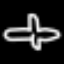
Label: airplane